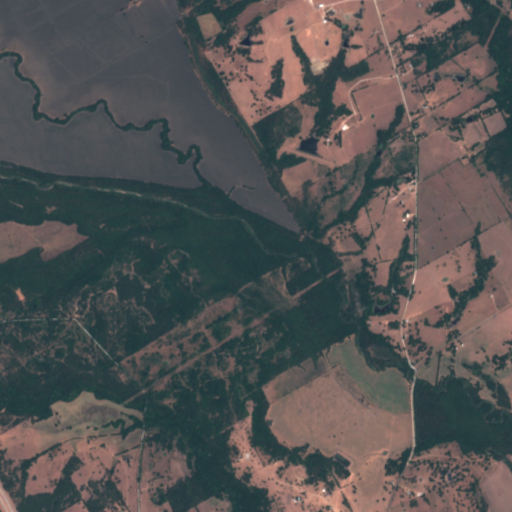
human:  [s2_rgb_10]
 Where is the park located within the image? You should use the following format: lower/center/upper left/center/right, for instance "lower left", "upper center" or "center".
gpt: The park is located in the center right of the image.
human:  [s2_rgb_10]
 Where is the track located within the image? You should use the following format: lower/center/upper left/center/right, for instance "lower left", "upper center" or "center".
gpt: There is no track in the image.